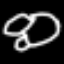
Label: frog